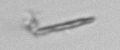
Label: fiber_TAG_external_detritus